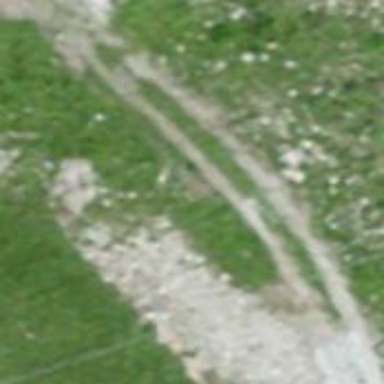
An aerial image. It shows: Intermediate downhill track.